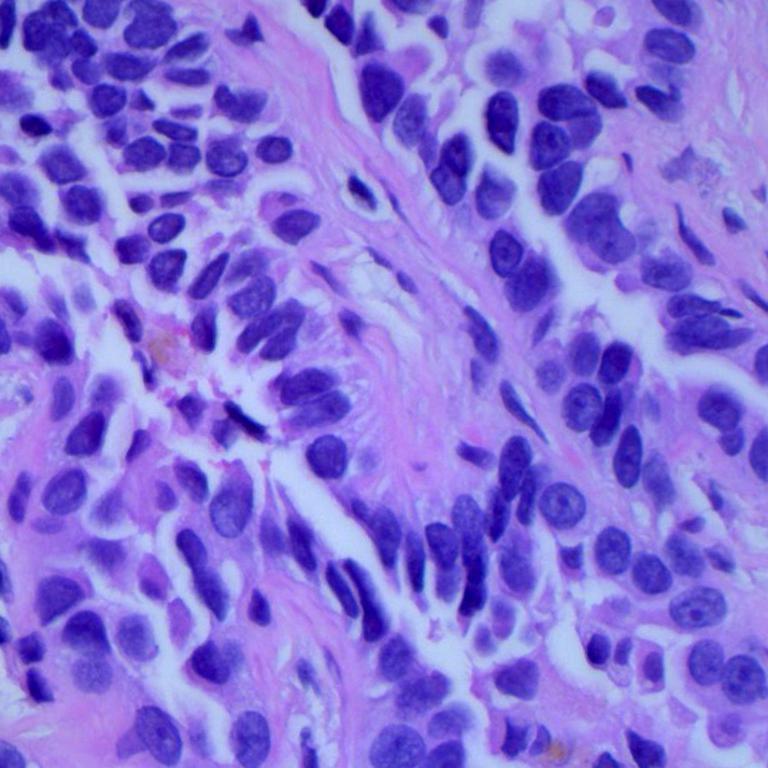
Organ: lung
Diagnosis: adenocarcinomas